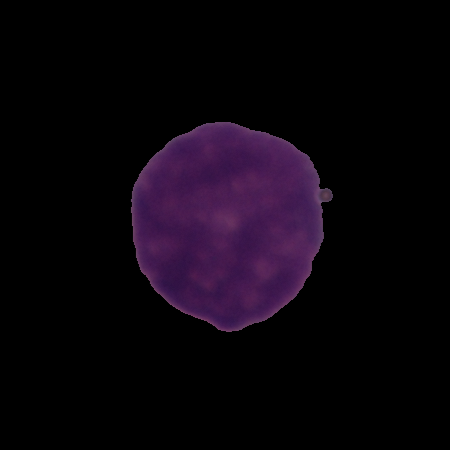
Label: healthy